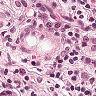
Metastatic tissue present: yes